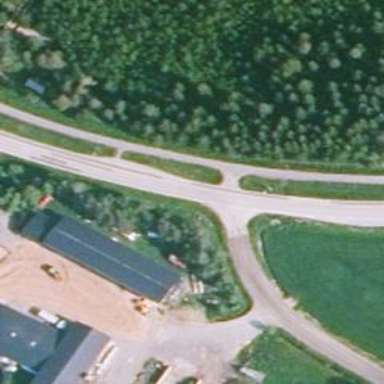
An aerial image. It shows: Cycleway.